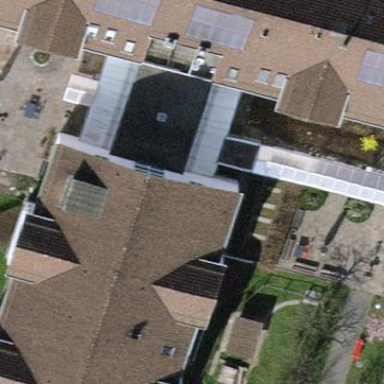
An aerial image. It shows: Building that serves as nursing home.